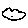
Label: cloud